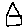
Label: house